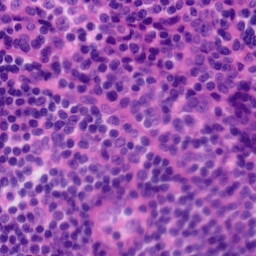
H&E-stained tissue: Tonsil